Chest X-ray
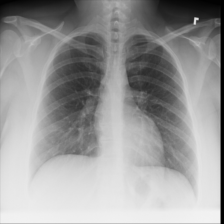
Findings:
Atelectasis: negative
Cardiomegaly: negative
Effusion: negative
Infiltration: negative
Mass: negative
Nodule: negative
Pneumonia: negative
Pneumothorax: negative
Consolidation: negative
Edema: negative
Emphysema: negative
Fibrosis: negative
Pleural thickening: negative
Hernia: negative